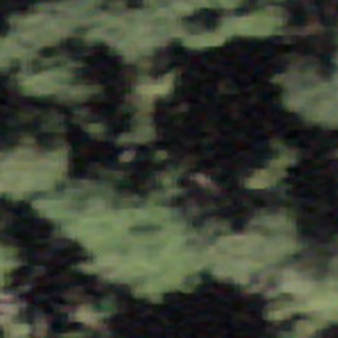
Label: other